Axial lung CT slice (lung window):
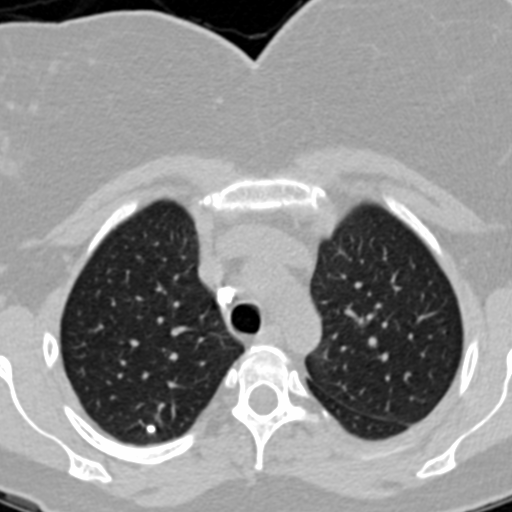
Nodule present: yes
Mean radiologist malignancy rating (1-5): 1